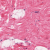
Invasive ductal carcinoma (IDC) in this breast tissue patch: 0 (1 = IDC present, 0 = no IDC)